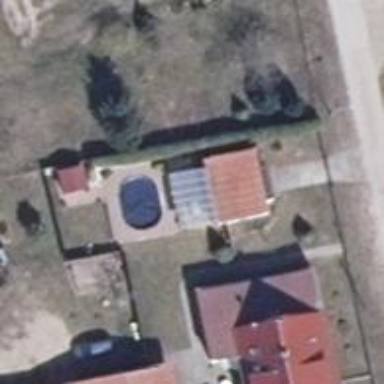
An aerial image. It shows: Swimming pool located in leisure land.